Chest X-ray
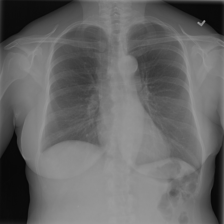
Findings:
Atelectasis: negative
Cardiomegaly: negative
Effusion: negative
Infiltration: negative
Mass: negative
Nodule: negative
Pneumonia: negative
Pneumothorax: negative
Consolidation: negative
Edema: negative
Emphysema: negative
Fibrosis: negative
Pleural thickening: negative
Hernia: negative